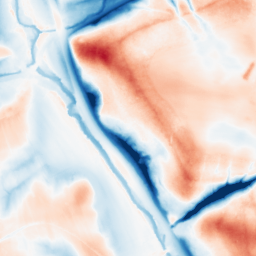
Category: multiscale
Decomposition family: dog_multiscale
Decomposition parameters: sigma_ratio: 2
n_scales: 5
base_sigma: 0.5
Upsampling method: sinc_blackman
Upsampling parameters: scale: 2
kernel_size: 16
Upsampling scale: 2